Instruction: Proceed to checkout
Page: cart
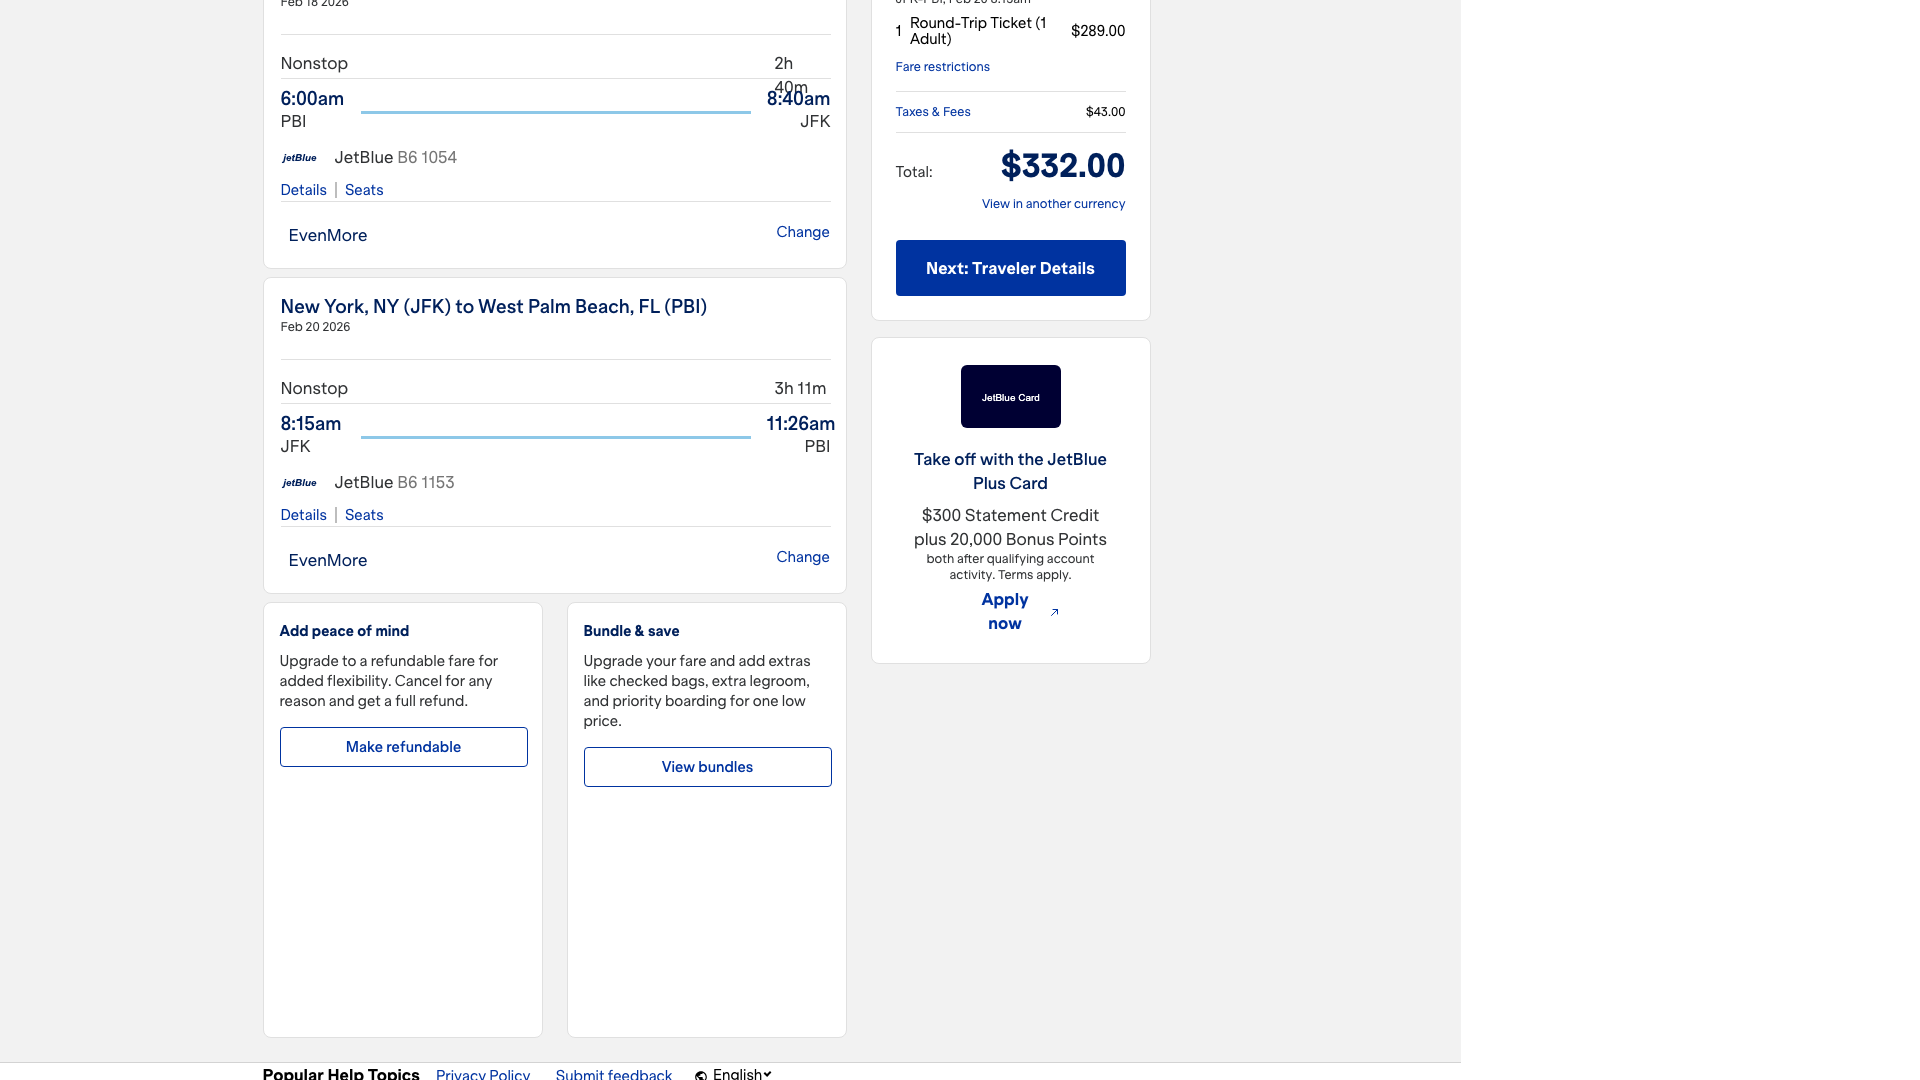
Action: click